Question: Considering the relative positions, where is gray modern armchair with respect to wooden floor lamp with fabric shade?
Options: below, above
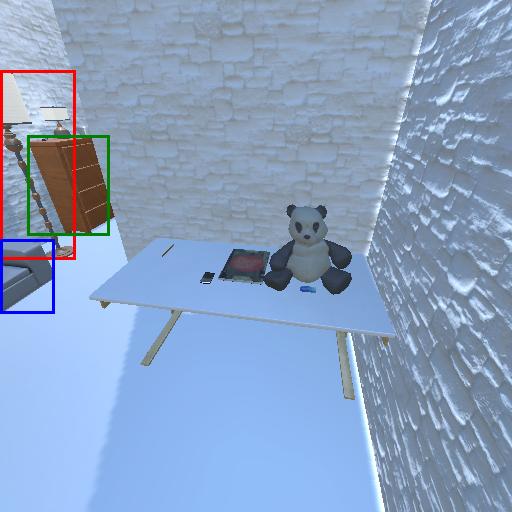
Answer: below